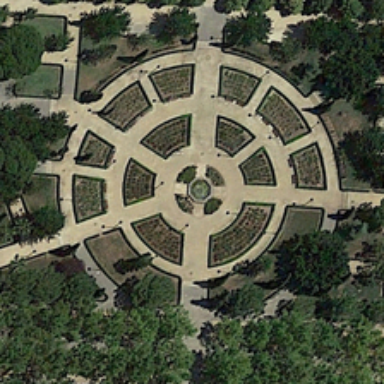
Many green trees are around a circle square .